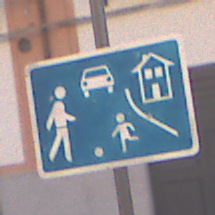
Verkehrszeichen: BeginnVerkehrsberuhigterBereich
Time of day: MorningAfternoon
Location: Outdoor (Urban)
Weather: PartlyCloudy
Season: NotSpecified
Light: Natural